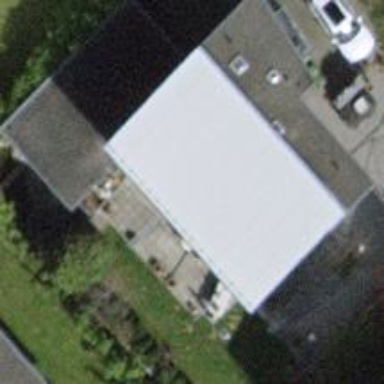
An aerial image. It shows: Detached building.